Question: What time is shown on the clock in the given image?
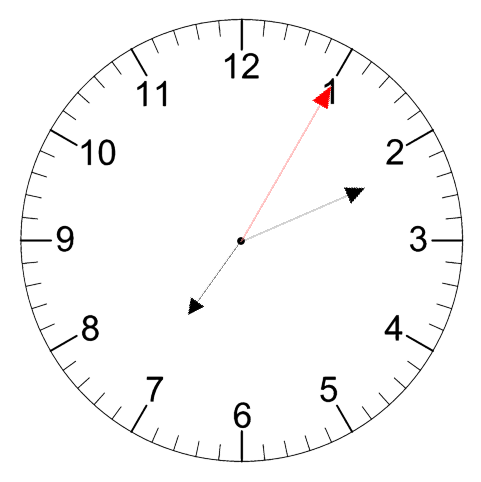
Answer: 07:11:05